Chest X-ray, AP view. Patient: 11 years old, sex F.
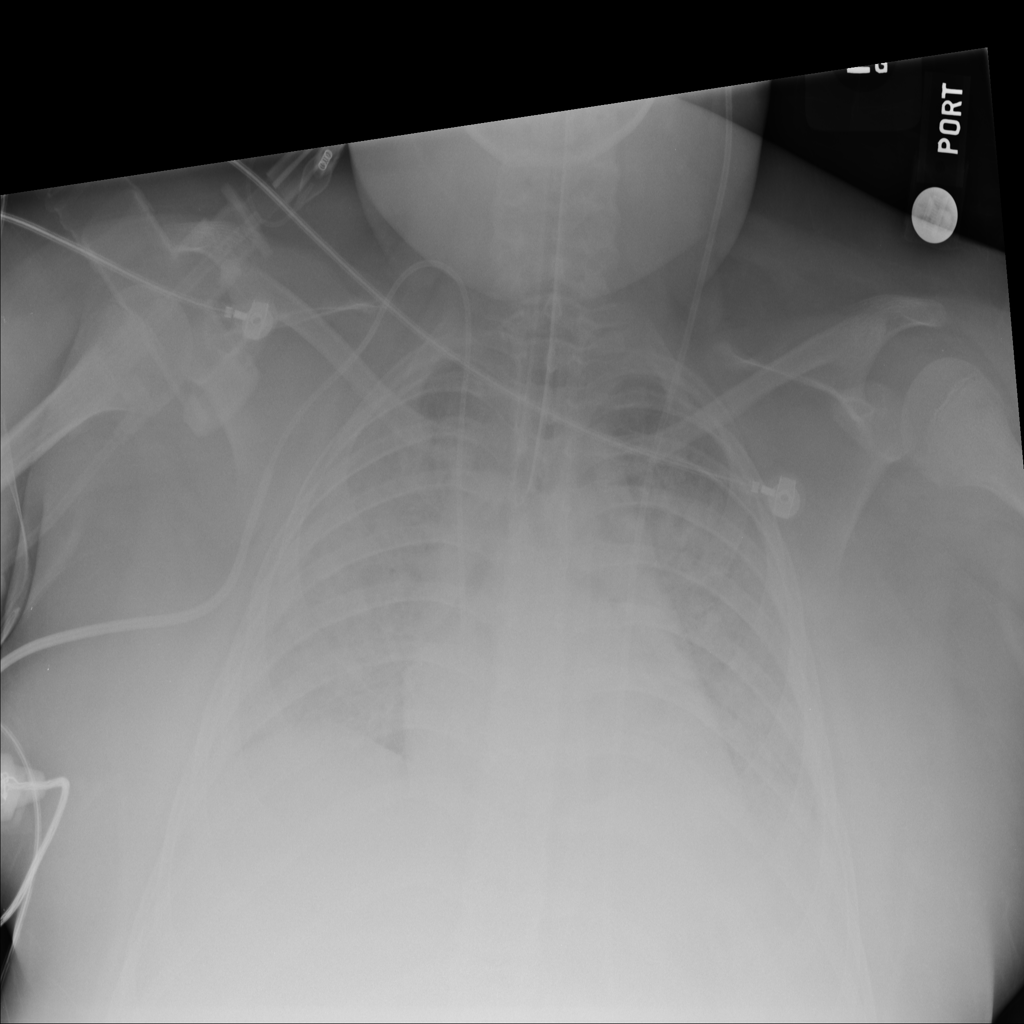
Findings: No Finding